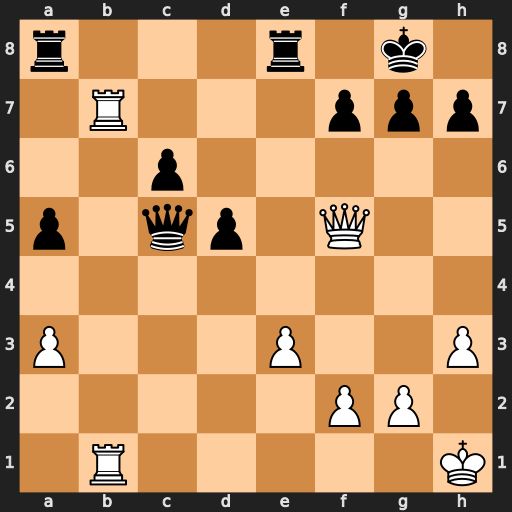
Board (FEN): r3r1k1/1R3ppp/2p5/p1qp1Q2/8/P3P2P/5PP1/1R5K
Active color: w
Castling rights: -
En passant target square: -
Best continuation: Qxf7+ Kh8 Qxg7#